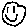
Label: smiley face